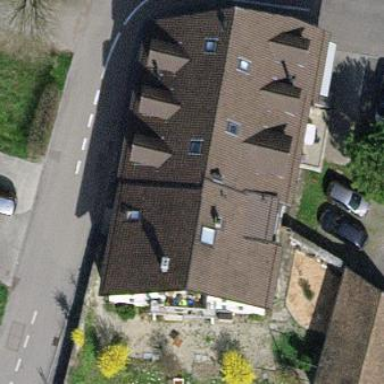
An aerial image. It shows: Gabled roofed house.